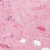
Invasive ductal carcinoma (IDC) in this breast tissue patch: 0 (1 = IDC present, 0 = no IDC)